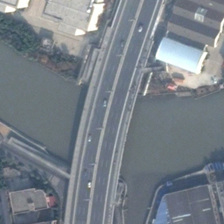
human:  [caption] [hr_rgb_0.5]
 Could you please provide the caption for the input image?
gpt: several buildings are in two sides of a river with a bridge over it .

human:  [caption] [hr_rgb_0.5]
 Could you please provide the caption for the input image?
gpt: several buildings are in two sides of a river with a bridge over it .

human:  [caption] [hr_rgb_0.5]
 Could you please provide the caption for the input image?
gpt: several buildings are in two sides of a river with a bridge over it .

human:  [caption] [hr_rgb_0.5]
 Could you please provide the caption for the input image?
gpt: several buildings are in two sides of a river with a bridge over it .

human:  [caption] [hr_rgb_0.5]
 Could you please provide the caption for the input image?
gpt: several buildings are in two sides of a river with a bridge over it .